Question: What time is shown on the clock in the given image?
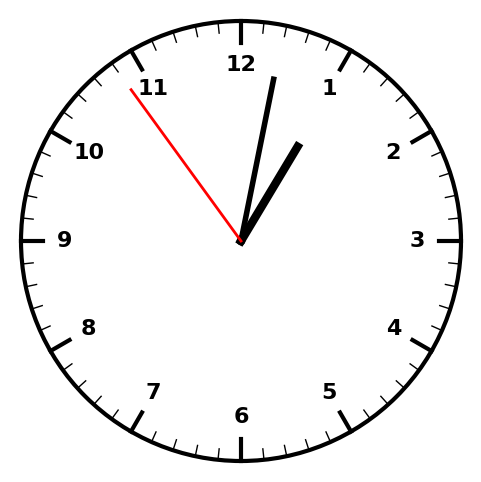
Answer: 01:01:54